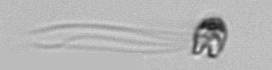
Label: flagellate_morphotype1